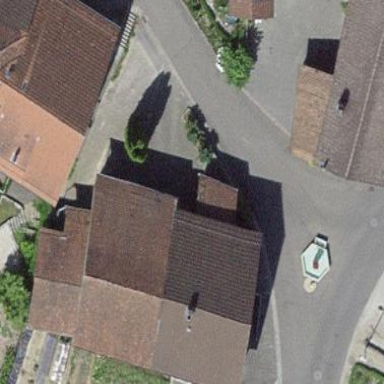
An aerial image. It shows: Building with tiled roof.